Question:
I want to create a table in SQL Server to store hours. User will select hours based on dropdownlist.
Monday: 8 AM to 5PM
Tuesday: 8:30 AM to 4:30PM and so on.
How can I store these and what is the datatype I have to use ?
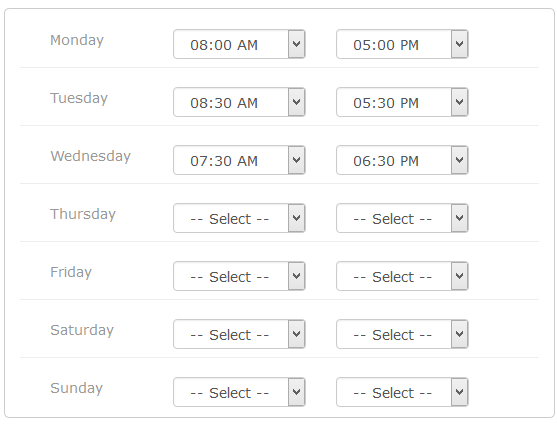
Answer: Answering your ask, the datatype indicate for this type storage is 'time'.
See in Microsoft Documentation: <URL>